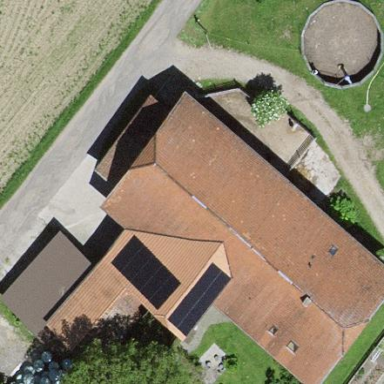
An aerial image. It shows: Farm building.